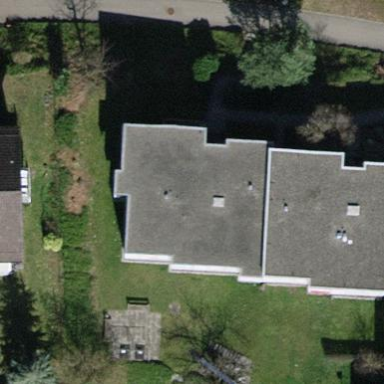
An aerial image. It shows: Flat roofed building.